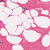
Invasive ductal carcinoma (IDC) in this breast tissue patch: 0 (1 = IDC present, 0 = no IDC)